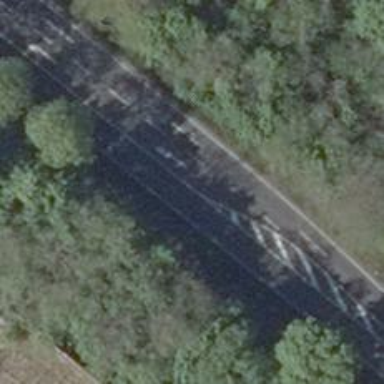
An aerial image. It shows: Asphalt road classified as primary highway.